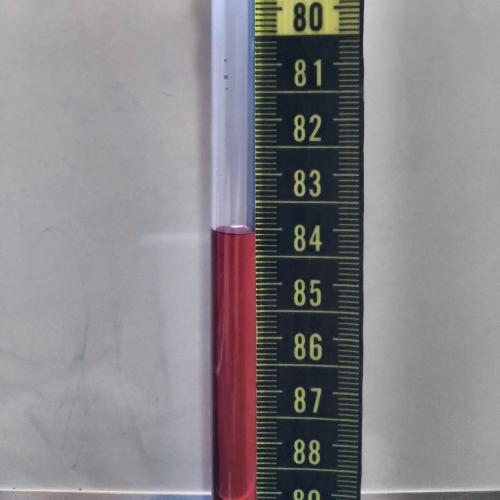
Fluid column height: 84.1 cm